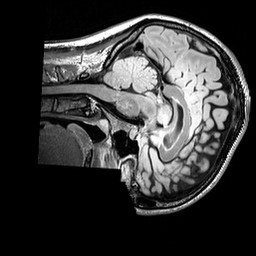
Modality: FLAIR
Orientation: sagittal
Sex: female
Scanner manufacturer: siemens
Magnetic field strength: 3 T
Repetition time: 5 s
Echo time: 0.395 s